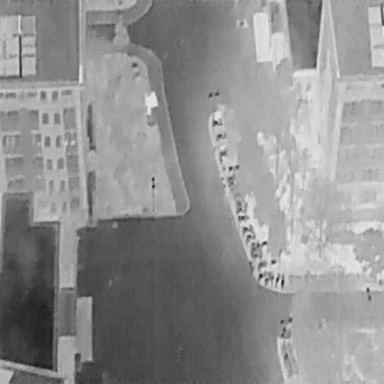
There are five Bicycles in the infrared image.